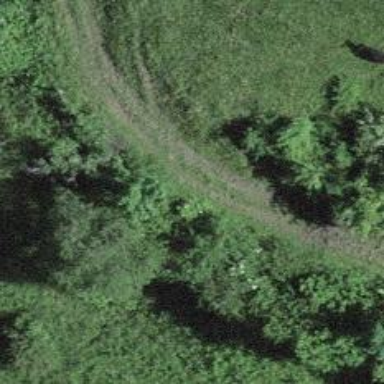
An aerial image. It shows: Path.